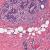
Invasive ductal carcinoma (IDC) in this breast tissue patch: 0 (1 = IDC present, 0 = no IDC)